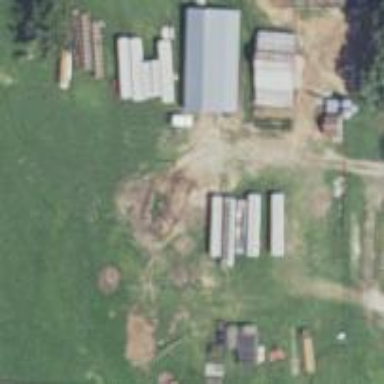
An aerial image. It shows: Farmyard area.